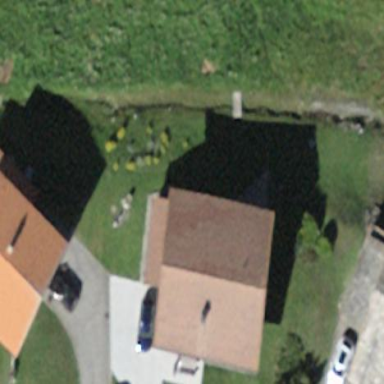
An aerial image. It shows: Simple house.